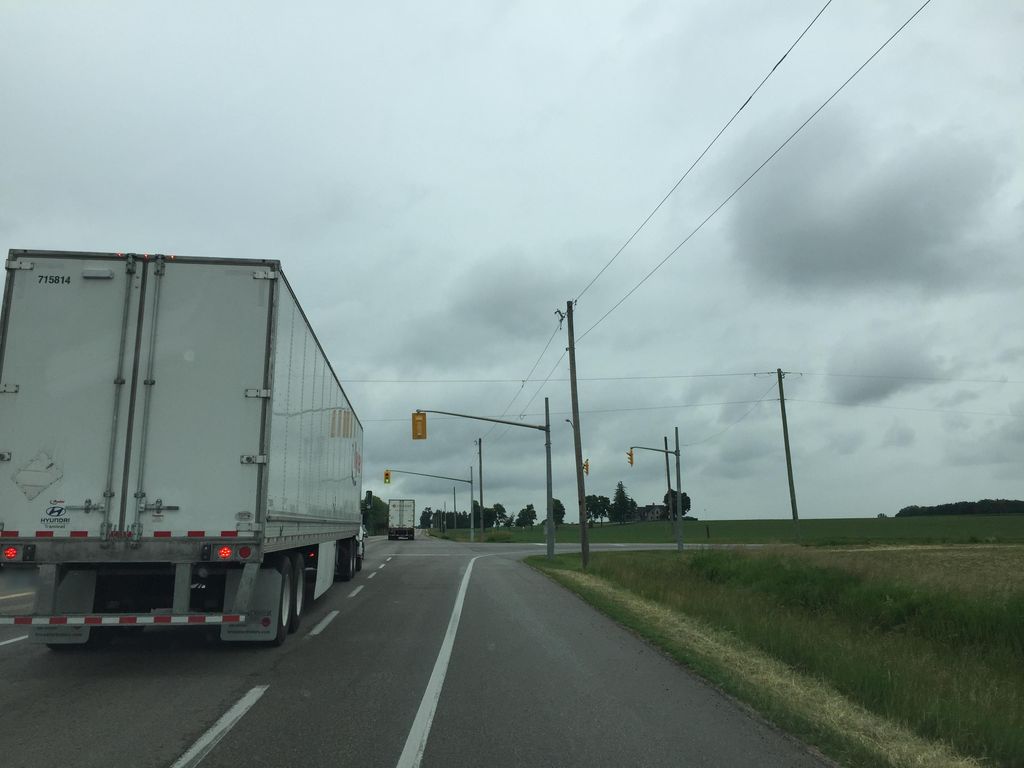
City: kitchener-waterloo